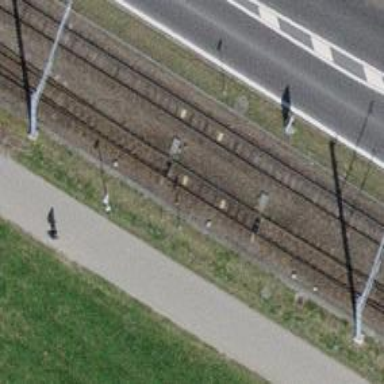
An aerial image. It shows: Narrow-gauge railway with electrified contact line.